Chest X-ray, AP view. Patient: 59 years old, sex F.
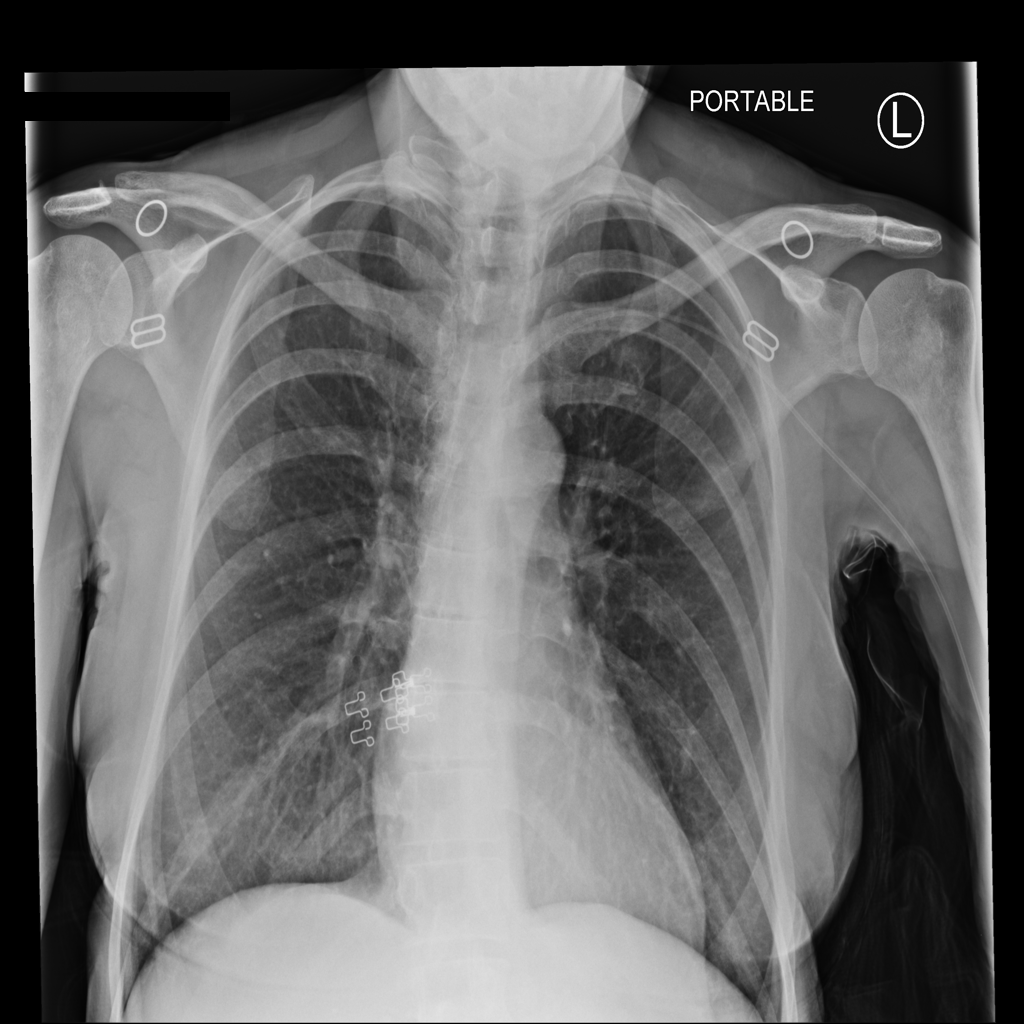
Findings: No Finding